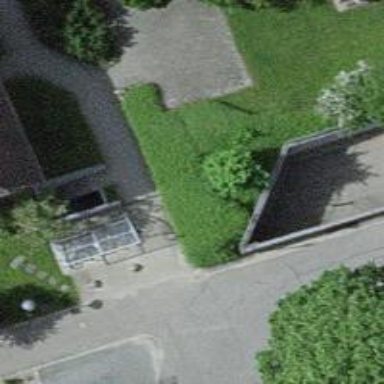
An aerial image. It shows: Retaining wall.